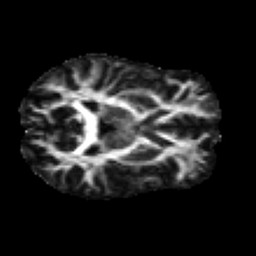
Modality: FA
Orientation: axial
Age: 30
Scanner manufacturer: siemens
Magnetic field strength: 3 T
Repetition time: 2.2 s
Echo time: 0.084 s